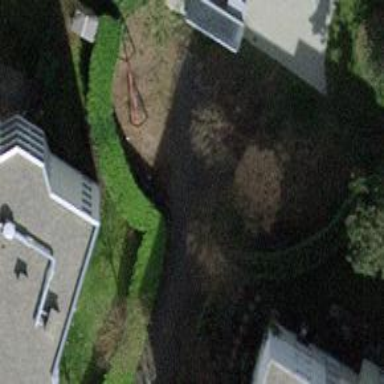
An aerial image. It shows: Bench for seating.